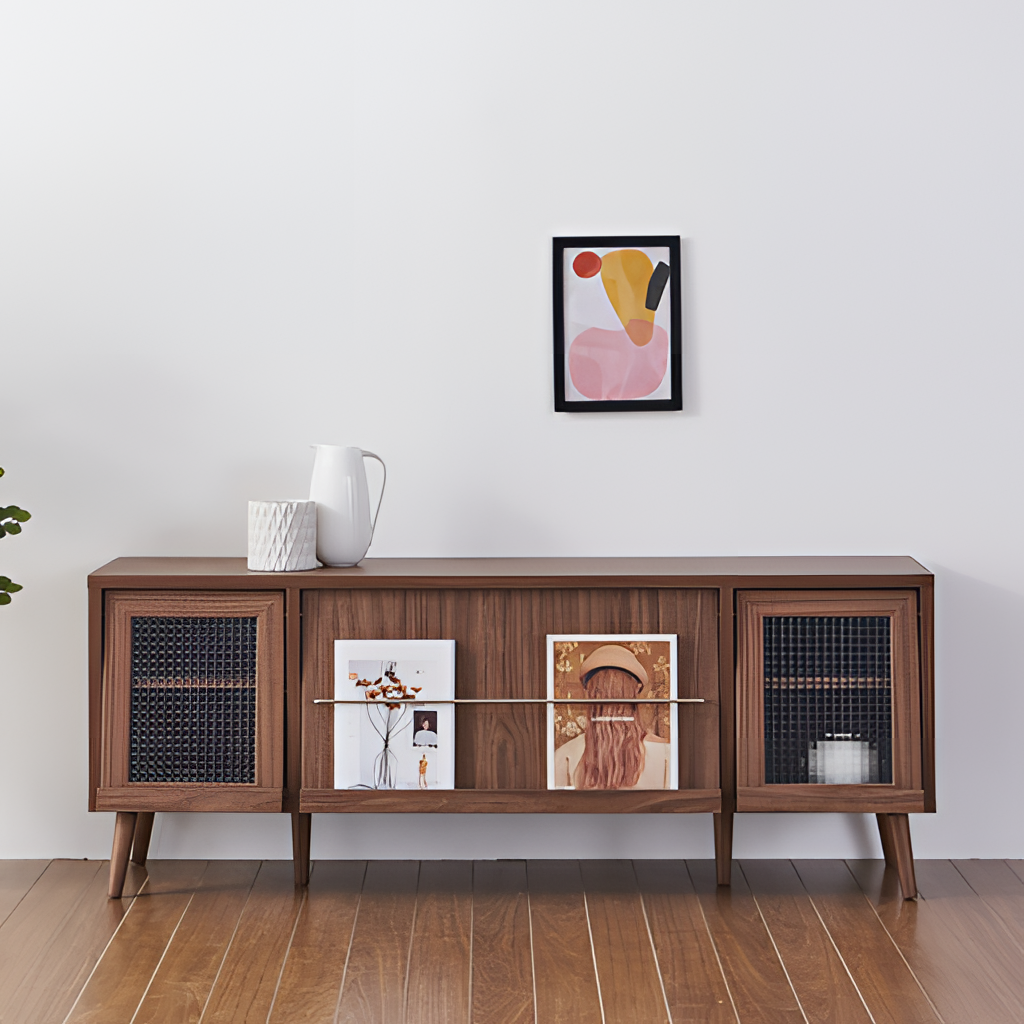
living room, brown wood sideboard, paint wallpaper, with solid pattern, brown wood flooring, with plank pattern, modern